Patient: sex M, age 94
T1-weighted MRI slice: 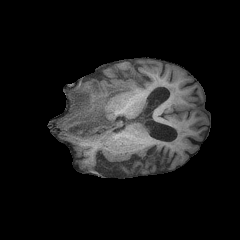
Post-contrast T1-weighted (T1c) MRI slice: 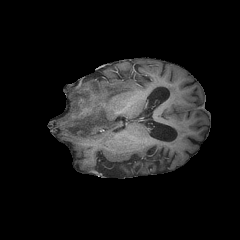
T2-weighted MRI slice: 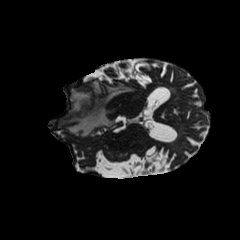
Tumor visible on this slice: yes
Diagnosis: Glioblastoma, IDH-wildtype
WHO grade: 4